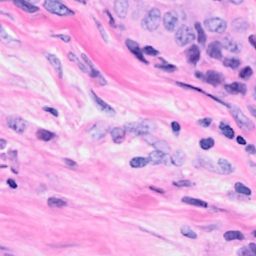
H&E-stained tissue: Breast